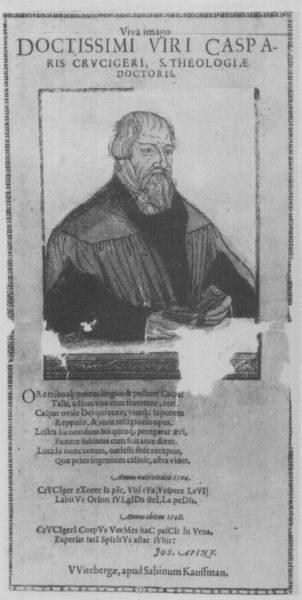
Titel: Bildnis des Caspar Cruciger
Institution: (Seriendruck)
Schlagwörter: hand, mann, frisur, grau, mund, nase, profil, schwarz, stirn, tisch, blick, ornament, bart, richter, arm, augen, bibel, falten, gesicht, kragen, rahmen, vollbart, zerrissen, ärmel, bild, bildnis, hände, portrait, porträt, brüstung, haare, kutte, mantel, pose, kaufmann, blatt, brustbild, lippen, locken, sack, lächeln, schrift, bücher, grafik, graphik, rand, inschrift, lesen, verzierung, dreiviertelprofil, foto, fett, buch, geld, druck, schwarz-weiß, druckgrafik, loch, stich, seite, illustration, text, buchstaben, überschrift, autor, worte, bildniss, fleck, pergament, kaputt, talar, mittelalter, gedicht, mönch, luther, gelehrter, zeilen, flugblatt, beschreibung, doktor, riss, schlitz, latein, lateinisch, italienisch, humanist, seriendruck, vers, schaube, theologe, fehlstelle, vorsatz, gedicxht, caspar crucigeri, himanist, caspa, doctissimi viri casparis crucigeri, verlegerportrait, bibwl, i think its an old propaganda piece, you see a man that looks like a writer, i don't know the context so i don't know how to feel about this one, it is somting from brfore the renaissance